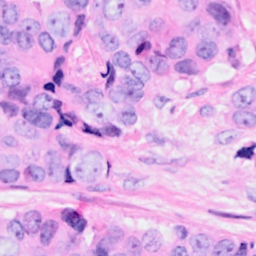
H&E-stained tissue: Breast